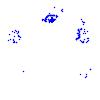
Particle: kaon